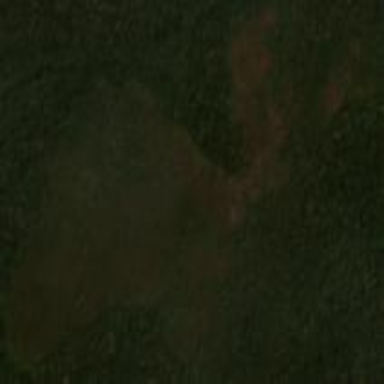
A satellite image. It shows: Savanna grassland.